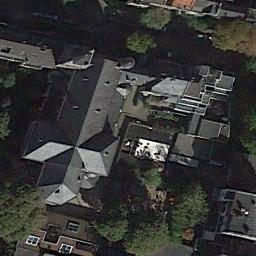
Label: church